Question: I want to plot a raster file.
'''
library(colorRamps)
library(raster)
r <- raster(nrows=5, ncols=5, vals=1:25)
plot(r, col = matlab.like(8))
'''
This produces

As you can see, the legend has numbers from 5 to 25. These numbers are not so clear so I want to increase the size of them to be clear and make them bold. Thanks
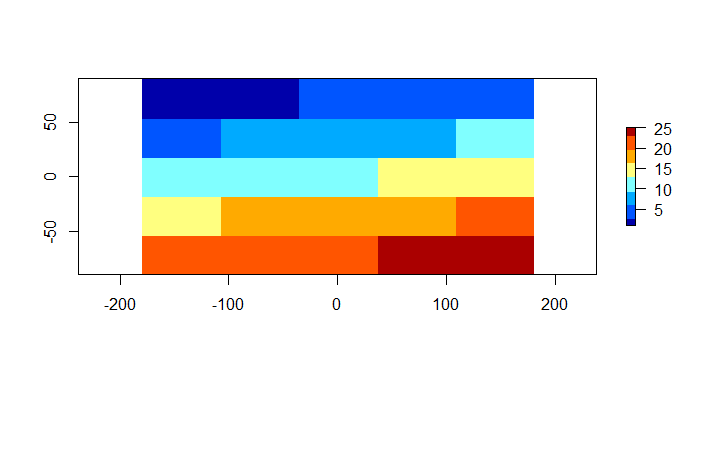
Answer: You can pass and as arguments to the legend only function call, as for image.plot in the fields package.
For example, to specify tick positions and labels, It will also accept arguments such as and .
'''
plot(r, col=topo.colors(100), legend=TRUE, axes=TRUE)
r.range <- c(minValue(r), maxValue(r))
plot(r, legend.only=TRUE, col=topo.colors(100),
legend.width=1, legend.shrink=0.75,
axis.args=list(at=seq(r.range[1], r.range[2], 25),
labels=seq(r.range[1], r.range[2], 25),
cex.axis=0.6),
legend.args=list(text='Elevation (m)', side=4, font=2, line=2.5, cex=0.8))
'''